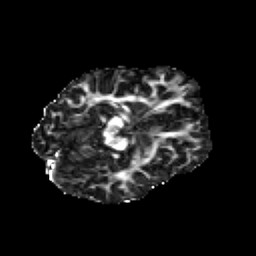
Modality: FA
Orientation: axial
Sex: male
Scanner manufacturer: siemens
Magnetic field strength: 3 T
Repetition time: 5 s
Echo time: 0.071 s